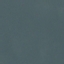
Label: SeaLake